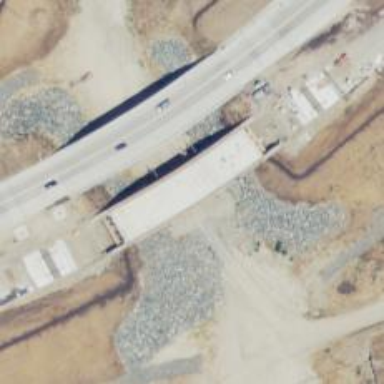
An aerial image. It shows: Bridge over trunk highway with expressway.